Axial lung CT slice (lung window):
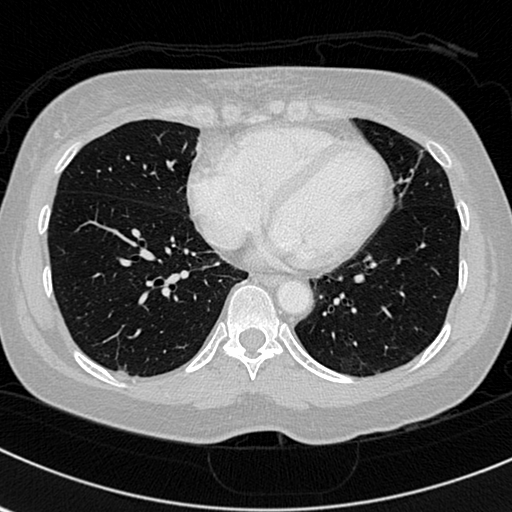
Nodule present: no